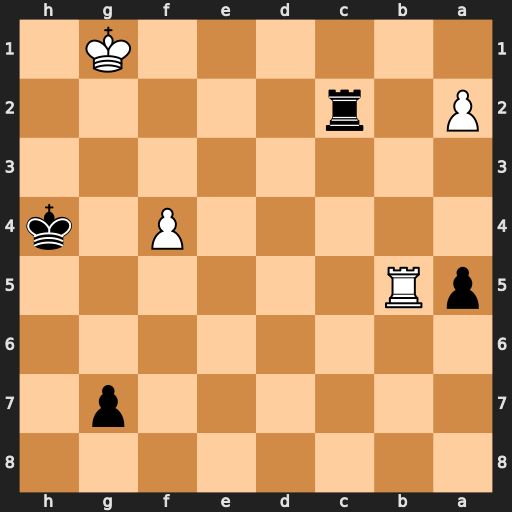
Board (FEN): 8/6p1/8/pR6/5P1k/8/P1r5/6K1
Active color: b
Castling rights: -
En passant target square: -
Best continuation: Rxa2 Rg5 a4 Rxg7 a3